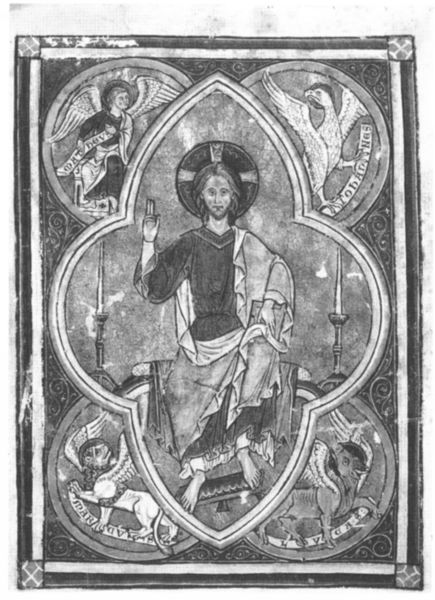
Titel: Einzelblatt mit Christus als Herrscher
Institution: Cleveland, The Cleveland Museum of Art
Schlagwörter: adler, flügel, hand, mann, vogel, finger, bart, bild, hände, engel, füße, schrift, kerzen, kreuz, kerzenhalter, heiligenschein, jesus, segnen, segnung, löwe, stier, mandorla